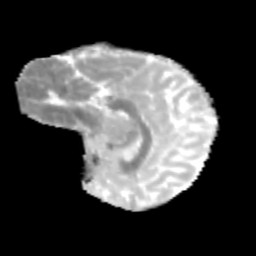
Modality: MD
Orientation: sagittal
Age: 13
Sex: male
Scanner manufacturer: siemens
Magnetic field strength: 3 T
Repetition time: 3.8 s
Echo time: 0.07 s